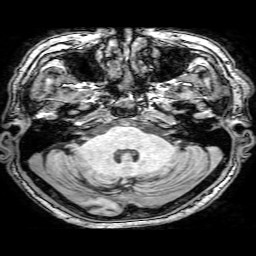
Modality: T1w
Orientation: coronal
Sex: male
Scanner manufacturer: philips
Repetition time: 0.008263 s
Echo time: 0.00384 s